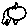
Label: fish